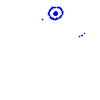
Particle: proton